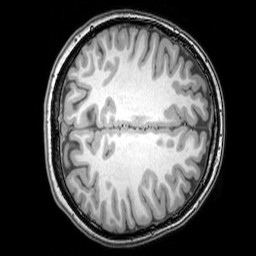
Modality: T1w
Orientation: axial
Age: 20
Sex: female
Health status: healthy
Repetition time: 0.081 s
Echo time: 0.037 s